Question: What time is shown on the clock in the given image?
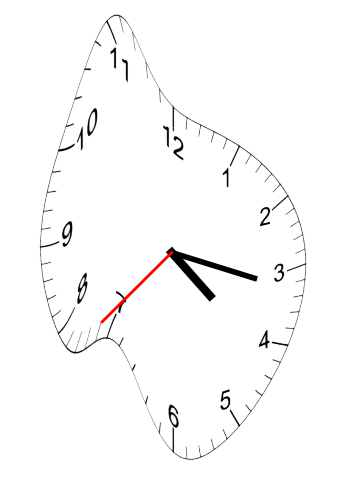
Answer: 04:16:37